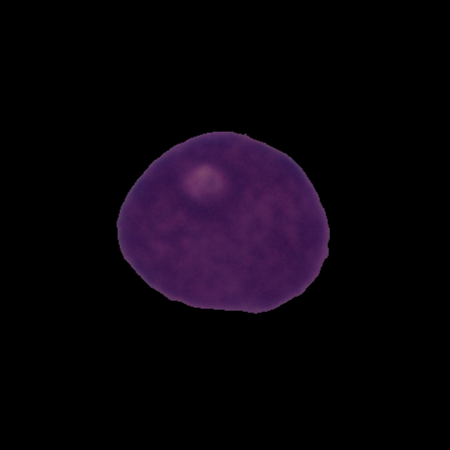
Label: cancer